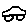
Label: car